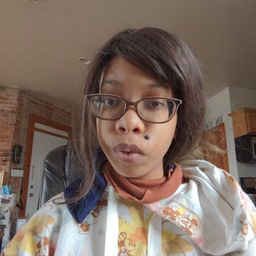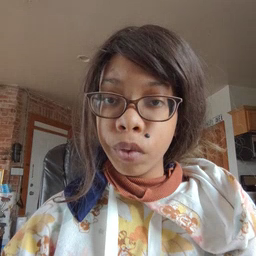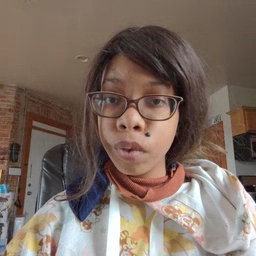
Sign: grandma